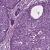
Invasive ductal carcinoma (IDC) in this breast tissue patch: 0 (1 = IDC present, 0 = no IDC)